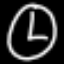
Label: clock